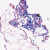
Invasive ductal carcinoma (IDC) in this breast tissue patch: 0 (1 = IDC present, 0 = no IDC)